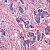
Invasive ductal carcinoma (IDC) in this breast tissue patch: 1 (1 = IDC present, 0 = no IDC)